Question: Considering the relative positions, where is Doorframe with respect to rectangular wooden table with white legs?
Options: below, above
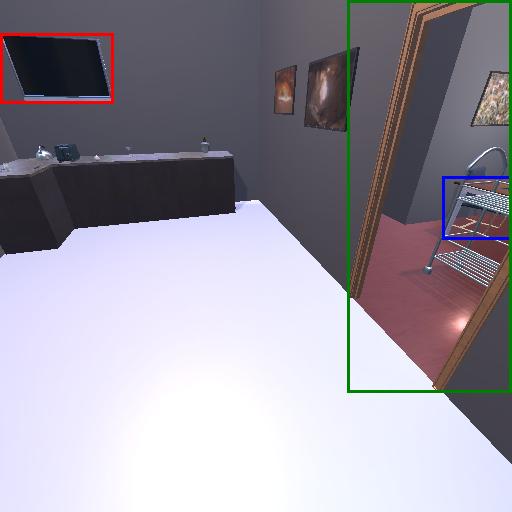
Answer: below